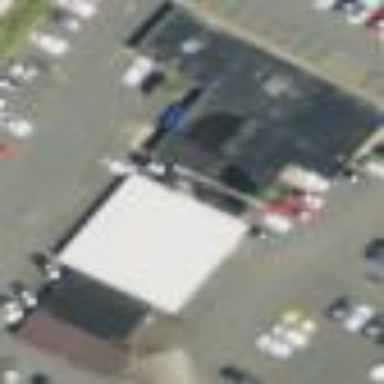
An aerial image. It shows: Retail building.